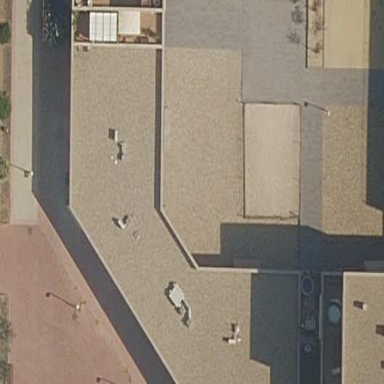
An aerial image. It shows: Retail building.